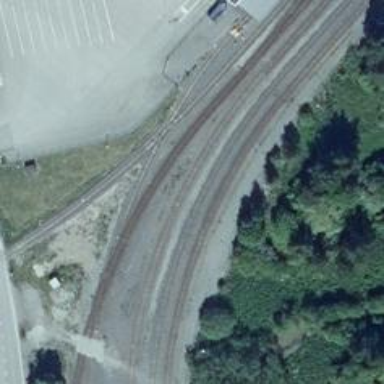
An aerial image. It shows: Railway crossing.